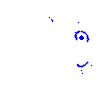
Particle: pion